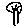
Label: tree